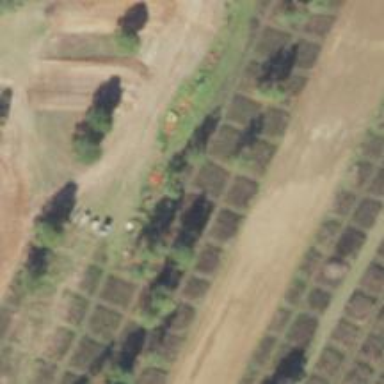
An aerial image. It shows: Orchard.